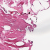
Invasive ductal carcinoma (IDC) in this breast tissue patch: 0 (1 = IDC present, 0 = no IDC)